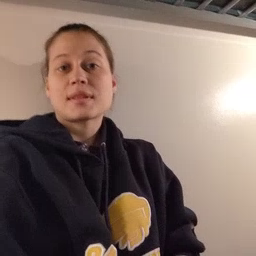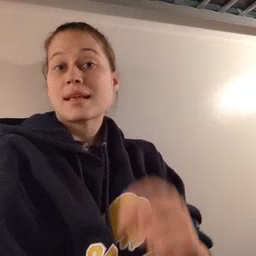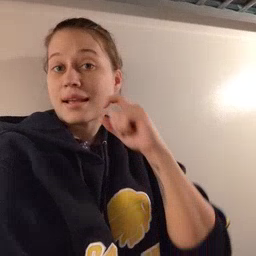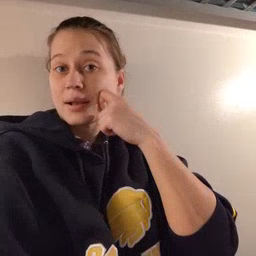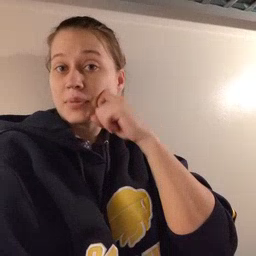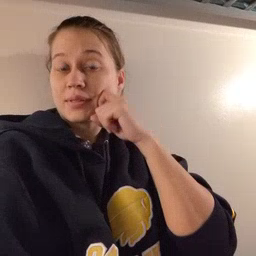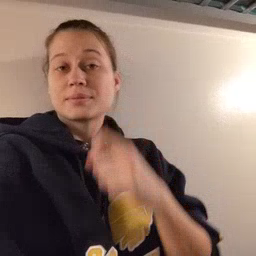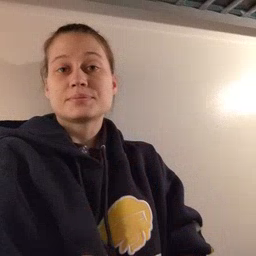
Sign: apple